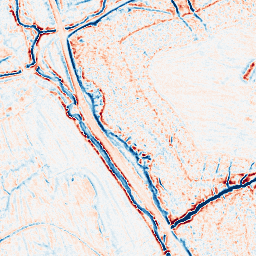
Category: edge_preserving
Decomposition family: bilateral
Decomposition parameters: d: 9
sigma_color: 25
sigma_space: 75
Upsampling method: quartic
Upsampling parameters: scale: 2
Upsampling scale: 2